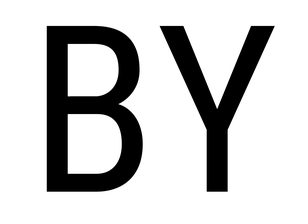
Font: Roboto_Condensed_Regular